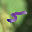
Label: 5